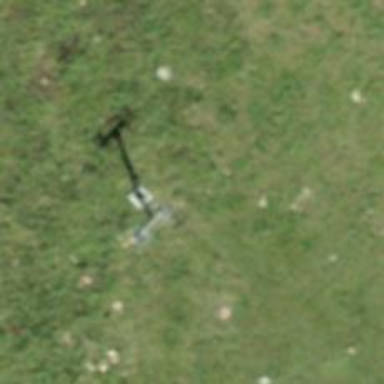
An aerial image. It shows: Pylon used for aerialway.